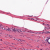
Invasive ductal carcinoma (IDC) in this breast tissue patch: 0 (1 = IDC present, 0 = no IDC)